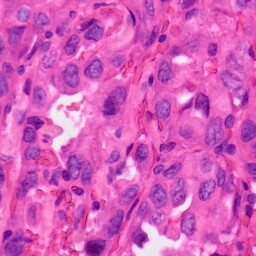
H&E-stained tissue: Lung